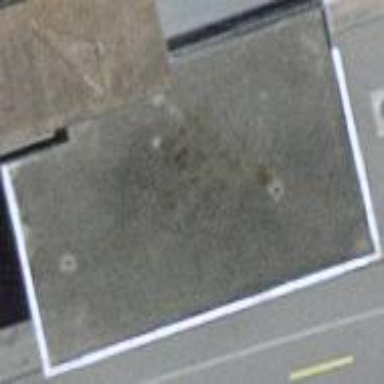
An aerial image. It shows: View of roof of building.